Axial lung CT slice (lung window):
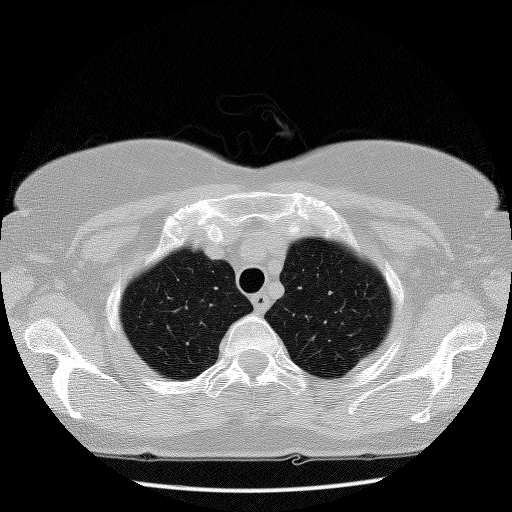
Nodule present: no